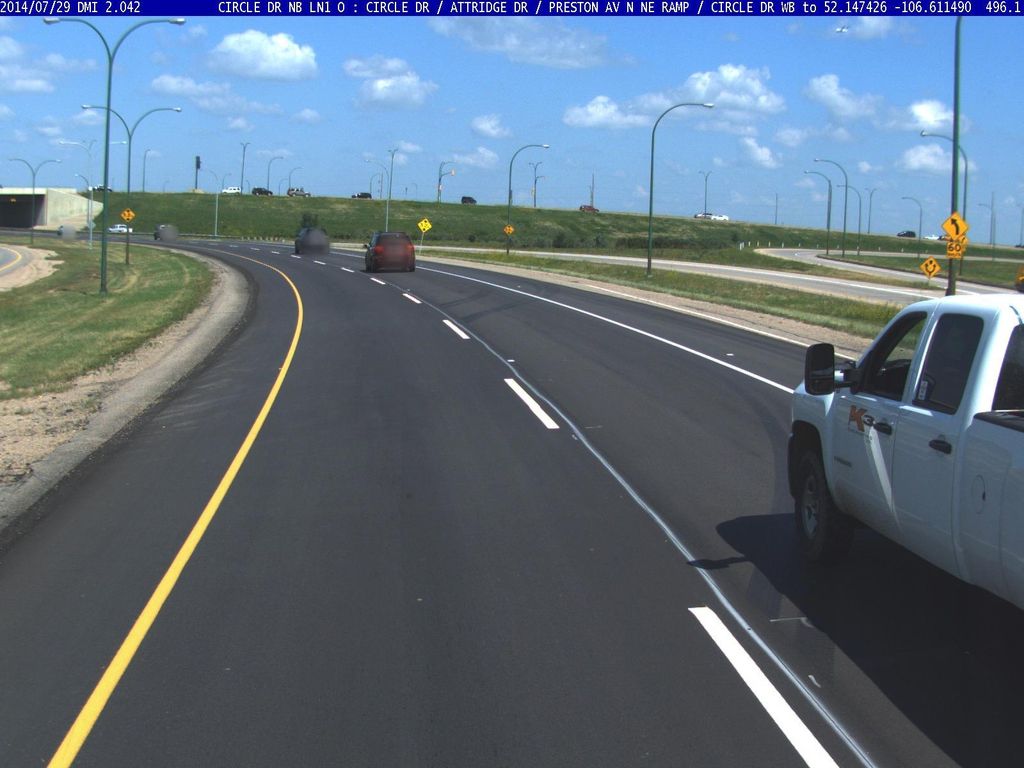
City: saskatoon